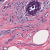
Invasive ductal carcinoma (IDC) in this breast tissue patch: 0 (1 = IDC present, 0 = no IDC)